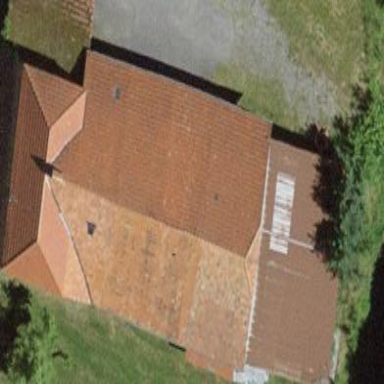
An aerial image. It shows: Farm building.